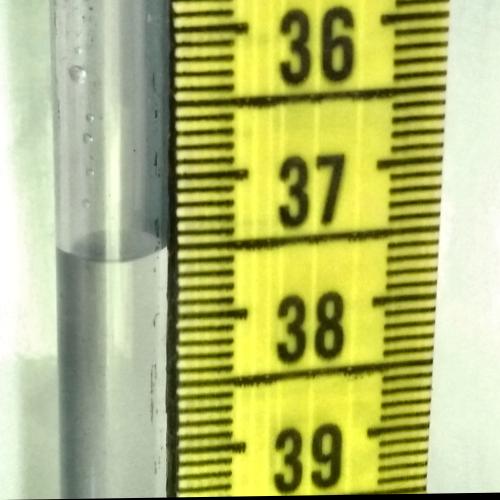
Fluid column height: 37.5 cm